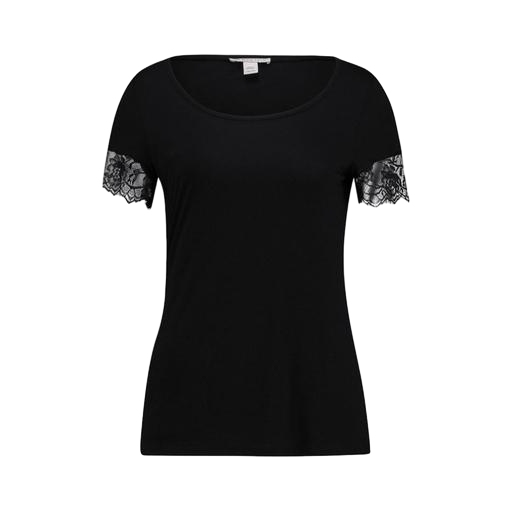
black lace-yoke jersey t-shirt, black plus size lace-yoke jersey t-shirt, black lace-yoke jersey tee, white background